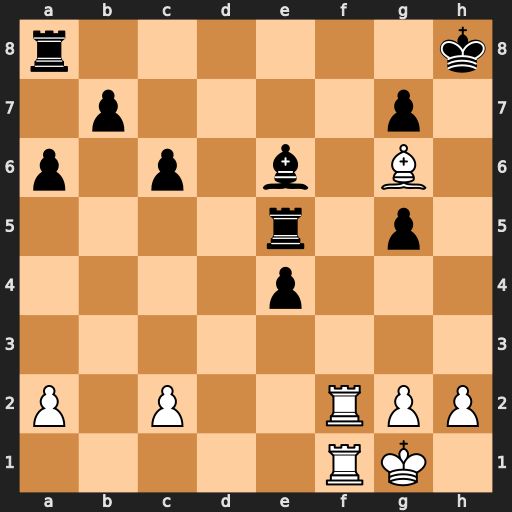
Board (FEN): r6k/1p4p1/p1p1b1B1/4r1p1/4p3/8/P1P2RPP/5RK1
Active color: w
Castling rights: -
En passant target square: -
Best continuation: Rf8+ Rxf8 Rxf8+ Bg8 Bf7